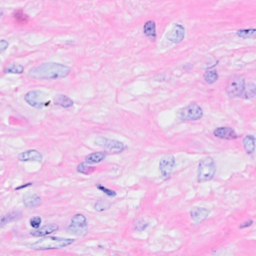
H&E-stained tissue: Breast